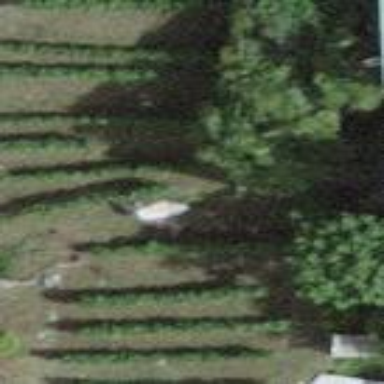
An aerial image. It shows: Vineyard where grapes are grown.